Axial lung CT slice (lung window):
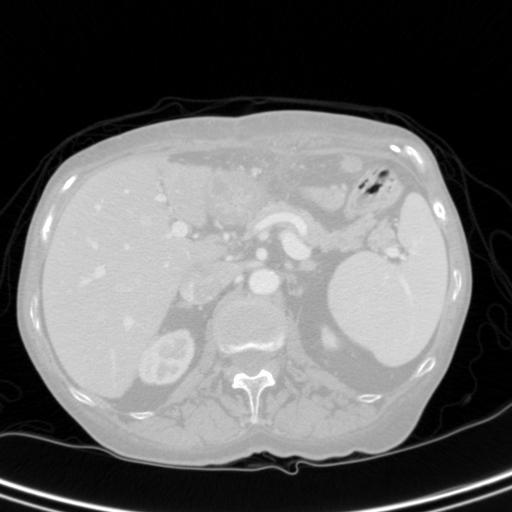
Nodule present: no